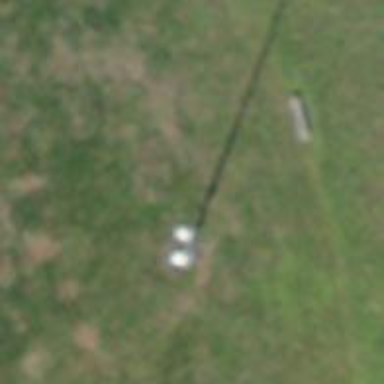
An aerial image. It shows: Mast structure.